Interaction volume radius: 5 \u00c5
Interaction volume height: 15 \u00c5
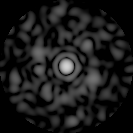
Disorder parameter: 0.8034